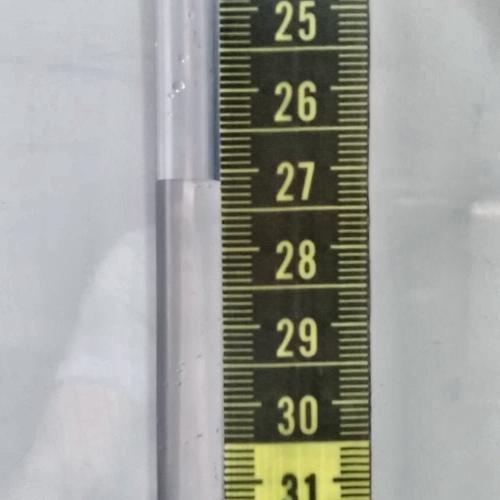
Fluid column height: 27.1 cm